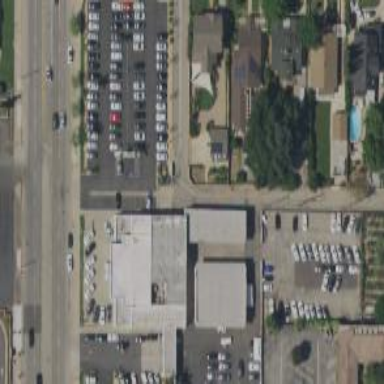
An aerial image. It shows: Commercial building used for cars.